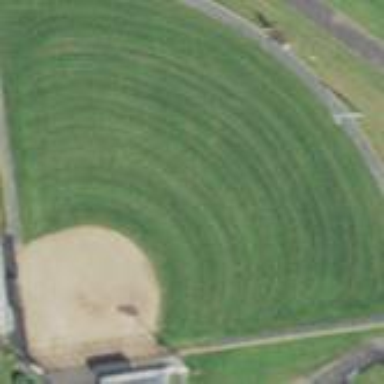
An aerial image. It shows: Baseball pitch for leisure land.